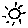
Label: sun